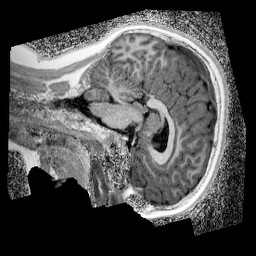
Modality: UNIT1_denoised
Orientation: sagittal
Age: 9
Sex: male
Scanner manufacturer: siemens
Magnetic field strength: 3 T
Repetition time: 4 s
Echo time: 0.00299 s